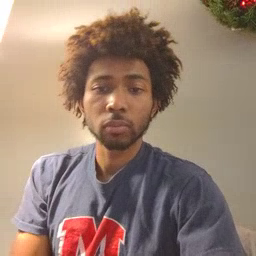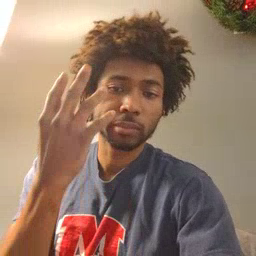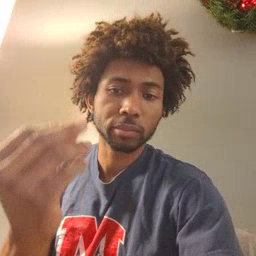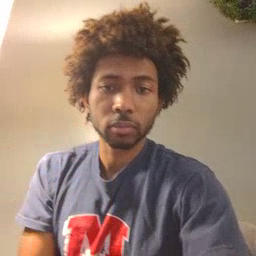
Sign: go